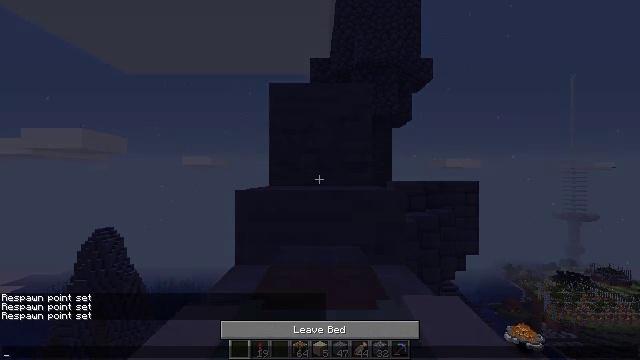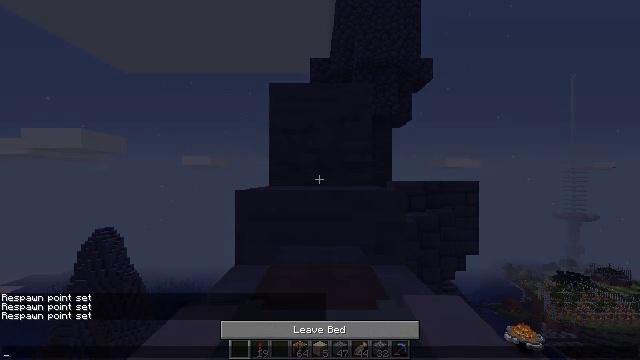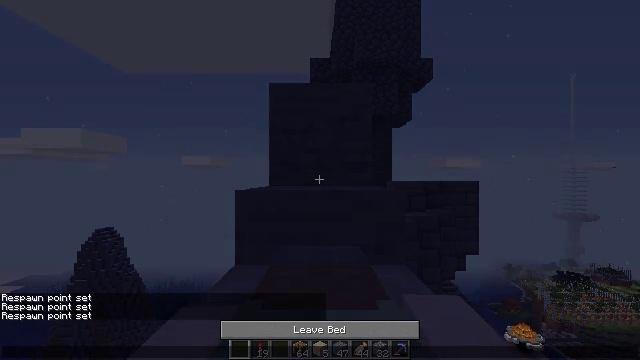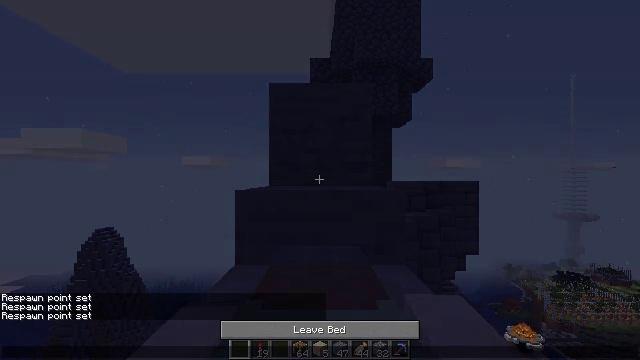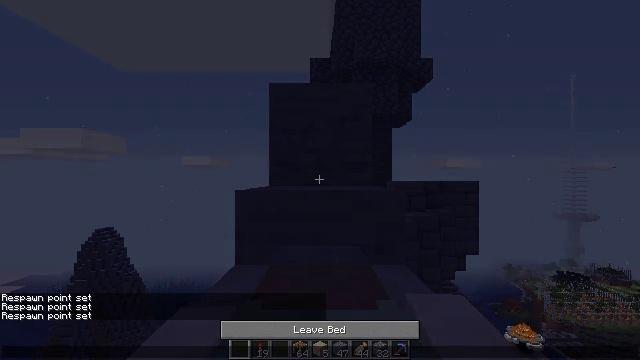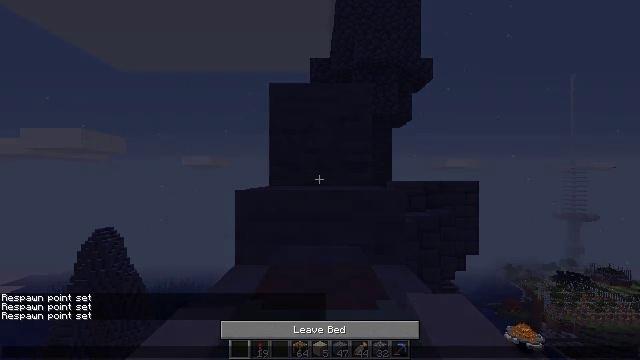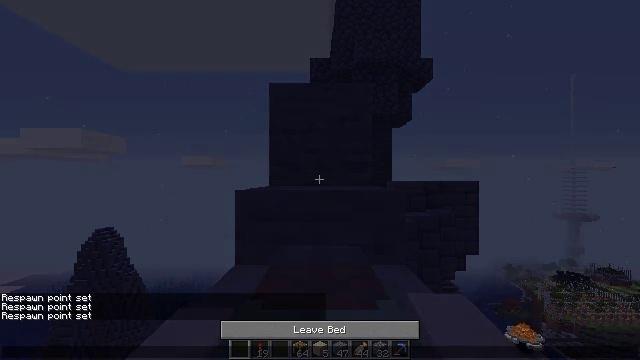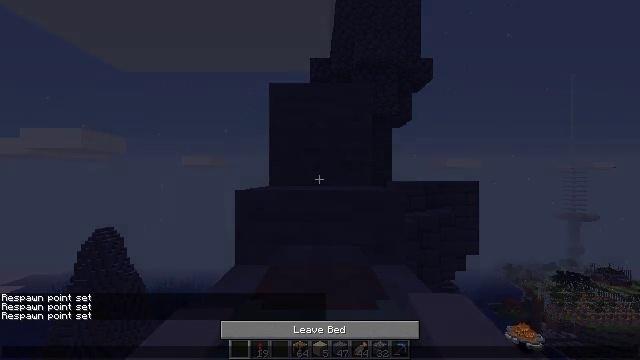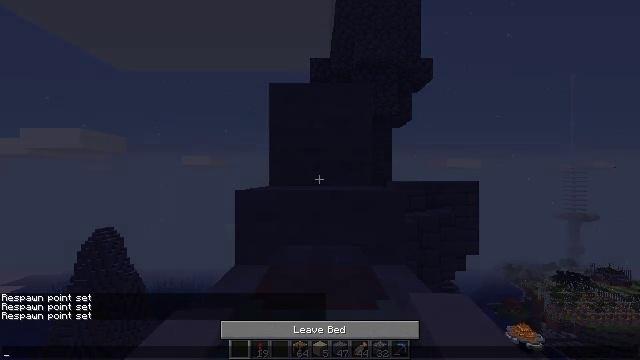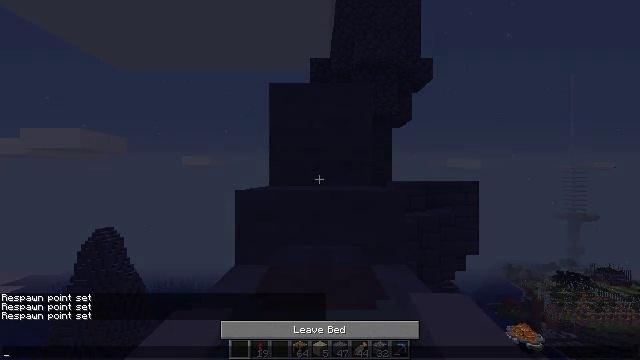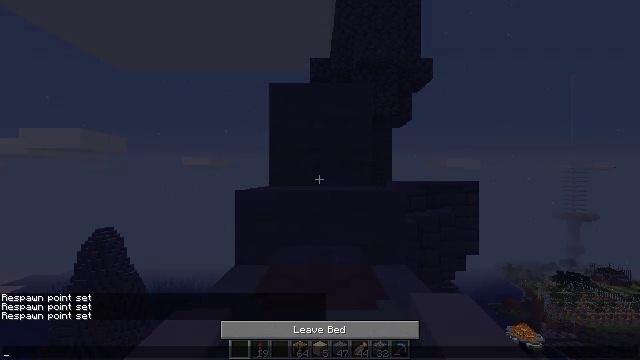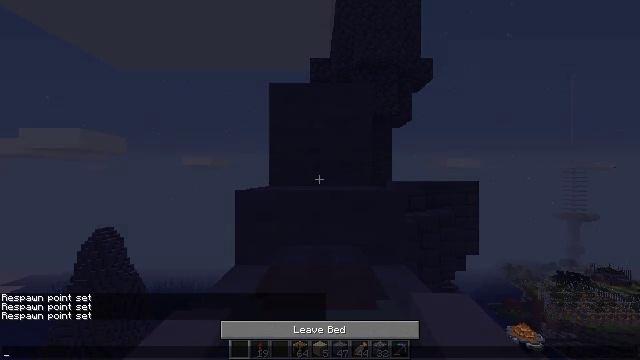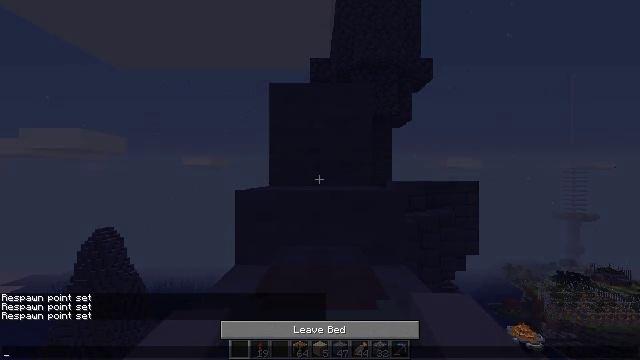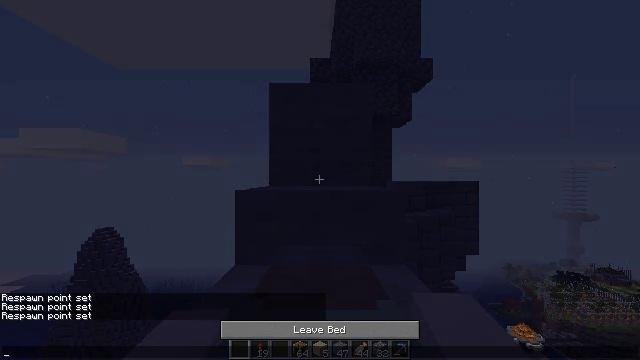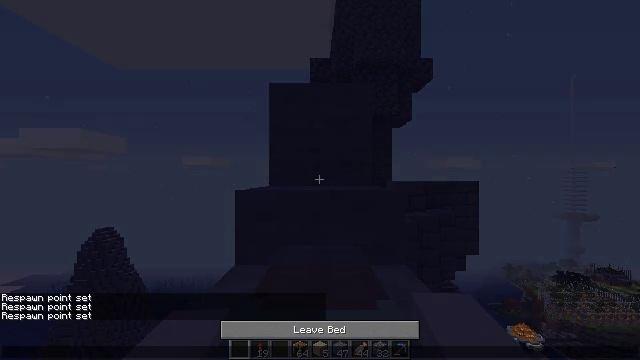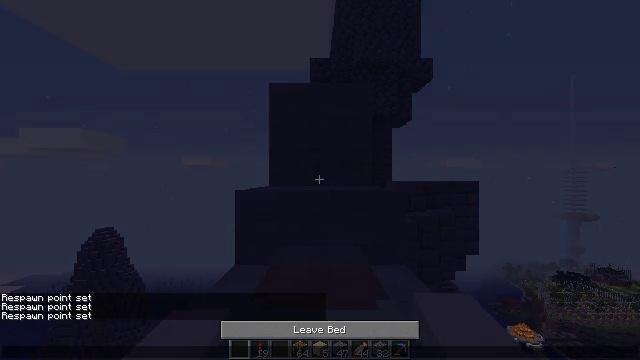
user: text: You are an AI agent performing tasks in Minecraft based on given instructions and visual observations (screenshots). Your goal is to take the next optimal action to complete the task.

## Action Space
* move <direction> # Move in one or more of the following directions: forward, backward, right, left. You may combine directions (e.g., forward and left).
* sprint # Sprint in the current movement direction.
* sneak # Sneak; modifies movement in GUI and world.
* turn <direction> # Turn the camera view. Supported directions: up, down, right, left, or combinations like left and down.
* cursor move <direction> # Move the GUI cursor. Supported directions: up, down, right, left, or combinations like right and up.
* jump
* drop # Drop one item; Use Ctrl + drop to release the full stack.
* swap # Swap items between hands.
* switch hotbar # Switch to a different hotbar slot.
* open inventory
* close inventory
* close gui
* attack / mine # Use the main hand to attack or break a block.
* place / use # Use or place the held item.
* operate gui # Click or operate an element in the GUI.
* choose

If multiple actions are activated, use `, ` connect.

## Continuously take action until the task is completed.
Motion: motion action
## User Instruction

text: Destroy the light gray bed to move it.
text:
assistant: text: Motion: no_op
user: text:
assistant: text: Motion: no_op
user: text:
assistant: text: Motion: no_op
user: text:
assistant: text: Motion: no_op
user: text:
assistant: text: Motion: no_op
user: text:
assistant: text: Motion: no_op
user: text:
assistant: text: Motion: no_op
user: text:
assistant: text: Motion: no_op
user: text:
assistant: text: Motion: no_op
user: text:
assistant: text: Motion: no_op
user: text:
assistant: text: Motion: no_op
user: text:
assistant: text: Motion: no_op
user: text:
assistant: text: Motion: no_op
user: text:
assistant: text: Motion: no_op
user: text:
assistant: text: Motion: no_op
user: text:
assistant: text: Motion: no_op
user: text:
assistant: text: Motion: no_op
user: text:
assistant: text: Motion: no_op
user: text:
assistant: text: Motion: no_op
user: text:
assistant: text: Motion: no_op
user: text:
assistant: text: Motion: no_op
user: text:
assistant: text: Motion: no_op
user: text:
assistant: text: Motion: no_op
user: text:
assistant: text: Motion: no_op
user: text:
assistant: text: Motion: no_op
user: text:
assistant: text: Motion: no_op
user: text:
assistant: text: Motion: no_op
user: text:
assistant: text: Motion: no_op
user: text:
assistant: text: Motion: no_op
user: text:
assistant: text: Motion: no_op